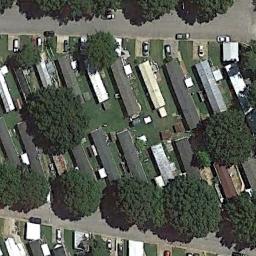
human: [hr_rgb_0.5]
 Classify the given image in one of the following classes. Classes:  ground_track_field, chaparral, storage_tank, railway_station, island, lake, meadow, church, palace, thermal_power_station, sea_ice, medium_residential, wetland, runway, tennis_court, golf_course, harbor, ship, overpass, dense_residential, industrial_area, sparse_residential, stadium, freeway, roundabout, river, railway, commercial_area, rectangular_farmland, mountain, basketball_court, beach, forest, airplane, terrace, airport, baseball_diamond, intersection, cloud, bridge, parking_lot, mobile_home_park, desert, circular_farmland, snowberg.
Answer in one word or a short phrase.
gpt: mobile_home_park